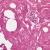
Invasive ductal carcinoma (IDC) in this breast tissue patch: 0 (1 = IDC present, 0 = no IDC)